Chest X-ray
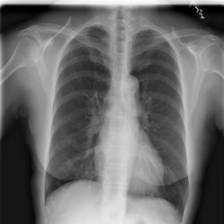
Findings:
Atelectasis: negative
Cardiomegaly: negative
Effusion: negative
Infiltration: negative
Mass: negative
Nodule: negative
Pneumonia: negative
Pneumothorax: negative
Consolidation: negative
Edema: negative
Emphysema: negative
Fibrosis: negative
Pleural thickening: negative
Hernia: negative